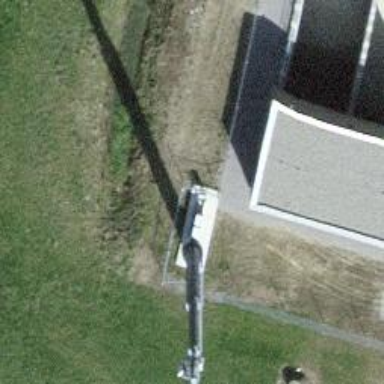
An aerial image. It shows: Mast tower used for communication.